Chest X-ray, AP view. Patient: 48 years old, sex F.
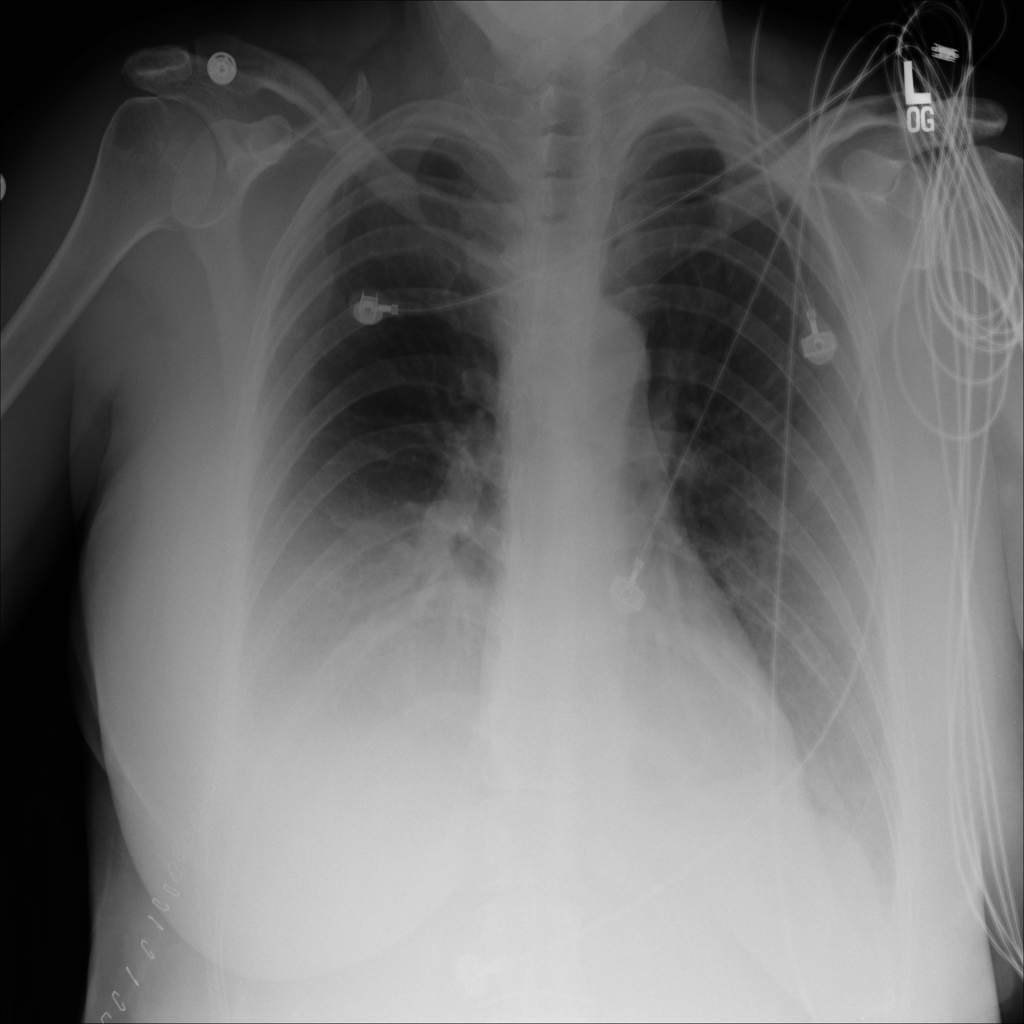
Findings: Atelectasis, Effusion, Infiltration